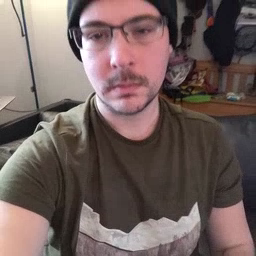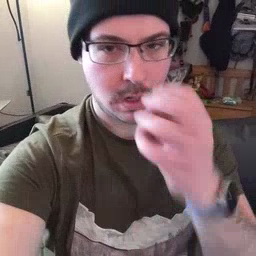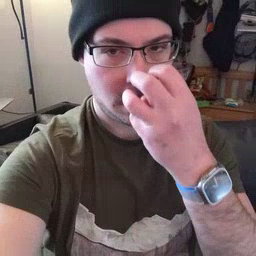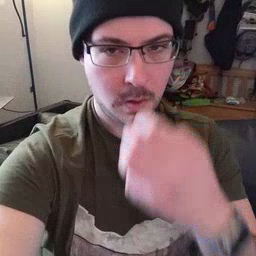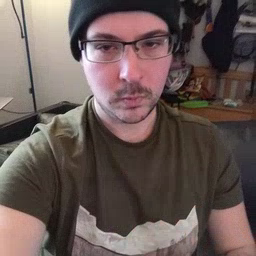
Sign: clown